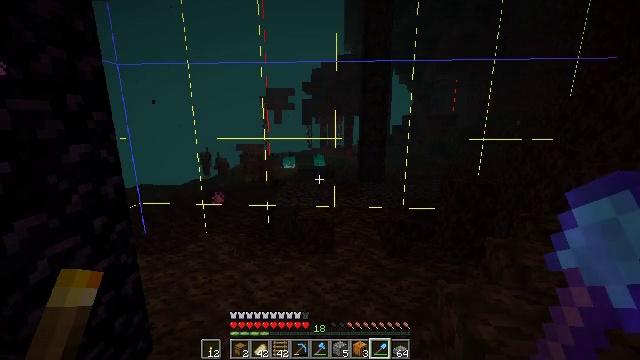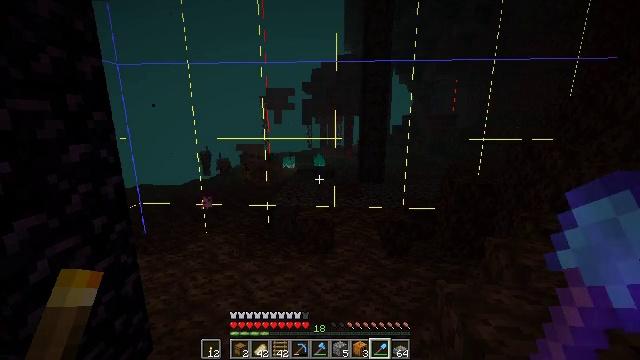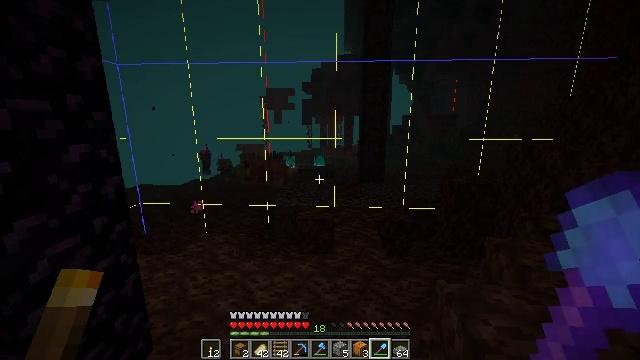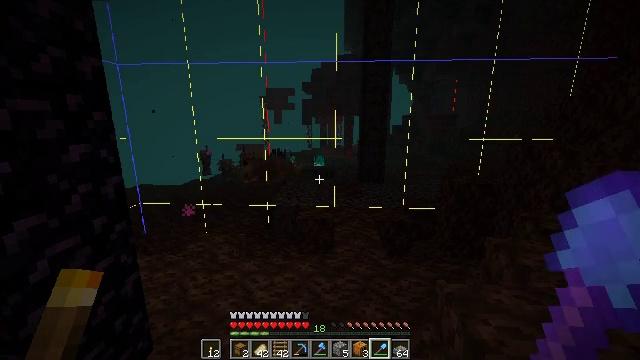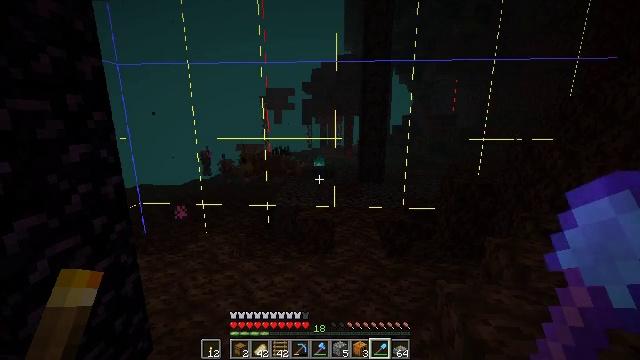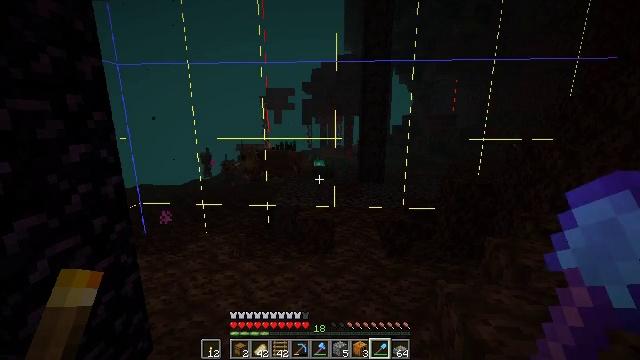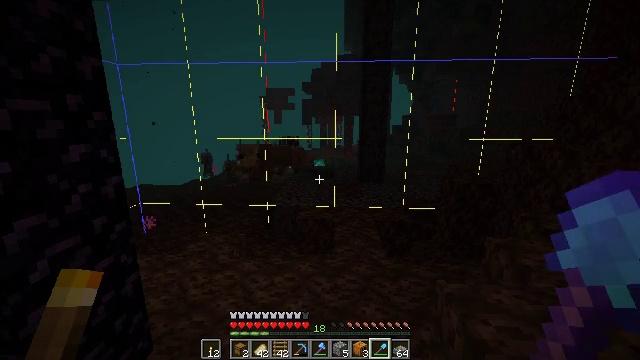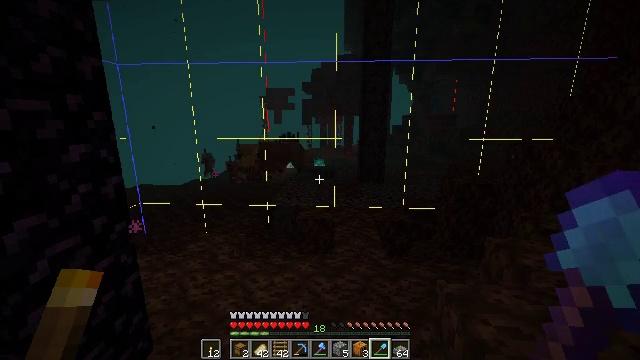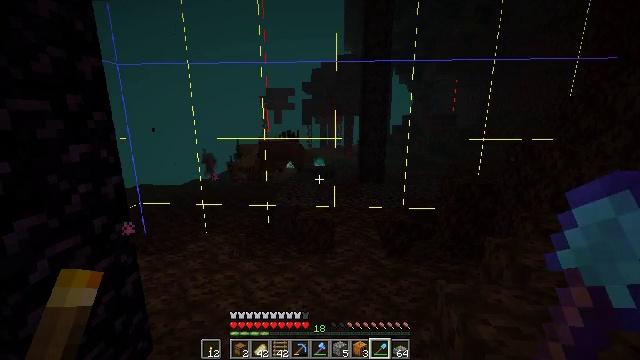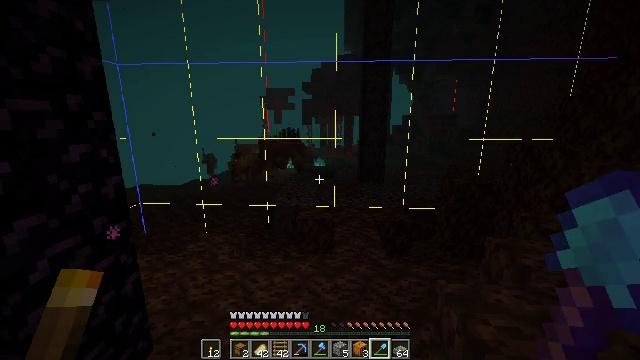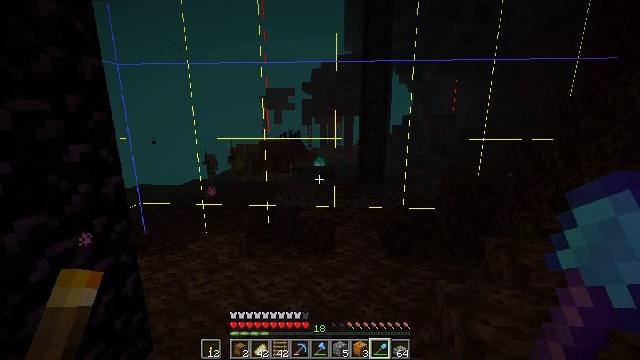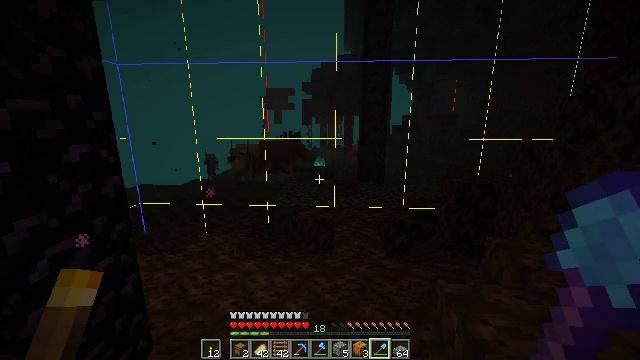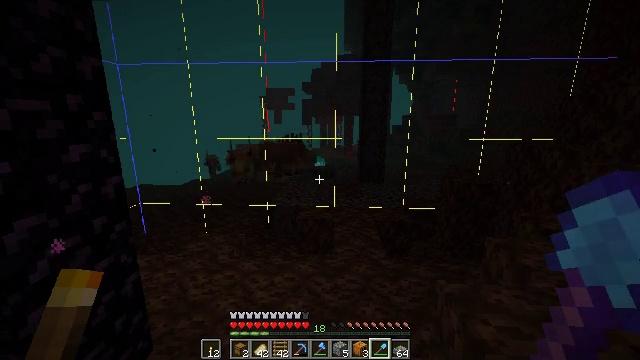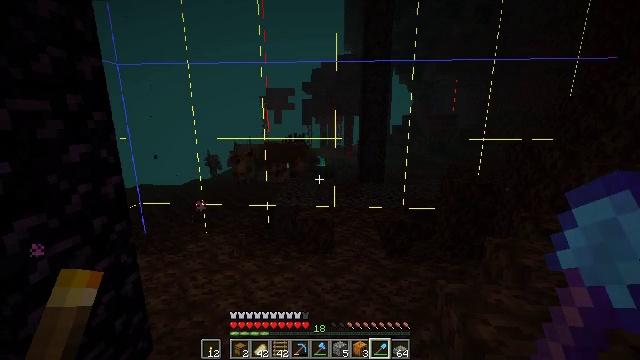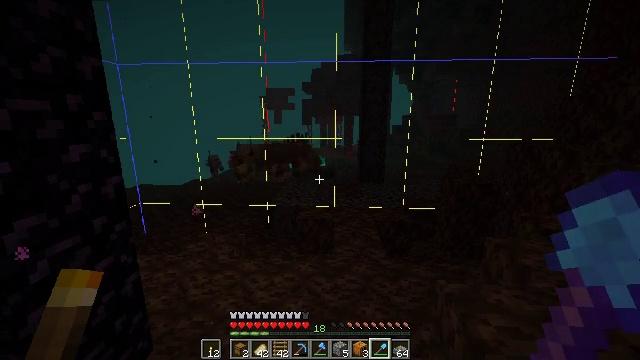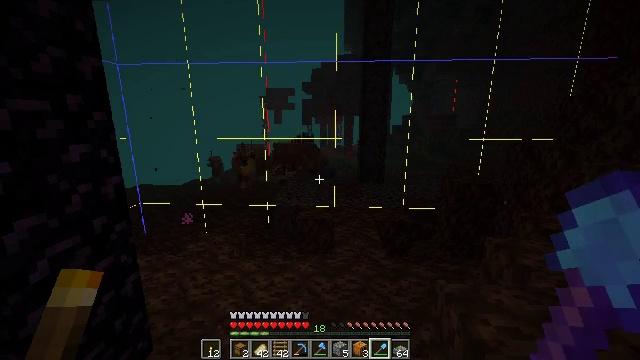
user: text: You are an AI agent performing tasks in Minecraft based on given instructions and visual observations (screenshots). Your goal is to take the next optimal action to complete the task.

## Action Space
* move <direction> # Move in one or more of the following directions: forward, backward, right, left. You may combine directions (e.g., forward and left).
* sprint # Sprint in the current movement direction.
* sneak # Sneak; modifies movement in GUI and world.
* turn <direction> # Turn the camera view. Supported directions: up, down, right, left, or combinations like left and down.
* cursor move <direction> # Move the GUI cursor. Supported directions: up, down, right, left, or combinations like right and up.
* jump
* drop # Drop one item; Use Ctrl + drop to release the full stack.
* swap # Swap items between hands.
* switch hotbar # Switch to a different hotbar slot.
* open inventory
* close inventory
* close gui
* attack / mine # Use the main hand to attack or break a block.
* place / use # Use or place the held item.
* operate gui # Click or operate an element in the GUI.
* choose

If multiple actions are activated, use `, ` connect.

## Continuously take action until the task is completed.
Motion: motion action
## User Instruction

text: Dig soul sand to use for potions.
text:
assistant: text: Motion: no_op
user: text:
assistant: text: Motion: no_op
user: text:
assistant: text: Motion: no_op
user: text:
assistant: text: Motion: no_op
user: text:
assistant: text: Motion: no_op
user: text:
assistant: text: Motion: no_op
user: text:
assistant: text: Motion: no_op
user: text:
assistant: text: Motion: no_op
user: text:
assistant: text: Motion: no_op
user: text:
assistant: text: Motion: no_op
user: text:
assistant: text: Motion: no_op
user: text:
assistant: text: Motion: no_op
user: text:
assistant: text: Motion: no_op
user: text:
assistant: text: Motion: no_op
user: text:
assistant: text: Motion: no_op
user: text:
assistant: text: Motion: no_op
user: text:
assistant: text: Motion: no_op
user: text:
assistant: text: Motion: no_op
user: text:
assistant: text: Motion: no_op
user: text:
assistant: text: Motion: no_op
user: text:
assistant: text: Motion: no_op
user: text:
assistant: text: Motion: no_op
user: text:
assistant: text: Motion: no_op
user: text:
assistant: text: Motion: no_op
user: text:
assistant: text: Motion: no_op
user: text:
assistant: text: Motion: no_op
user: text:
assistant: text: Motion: no_op
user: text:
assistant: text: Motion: no_op
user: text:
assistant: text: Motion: no_op
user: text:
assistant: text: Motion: no_op